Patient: sex F, age 76
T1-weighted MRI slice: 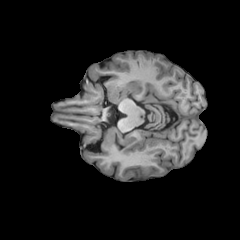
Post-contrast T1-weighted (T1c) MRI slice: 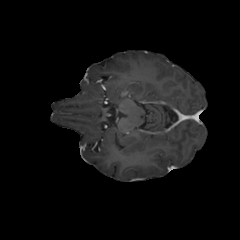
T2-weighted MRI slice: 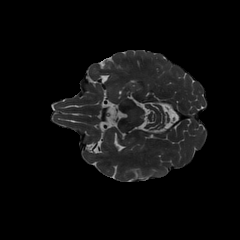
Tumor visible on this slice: no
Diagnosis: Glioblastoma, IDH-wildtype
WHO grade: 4